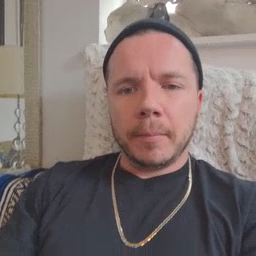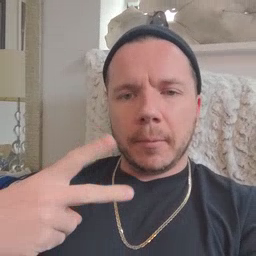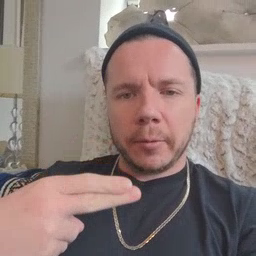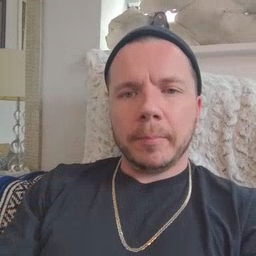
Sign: scissors